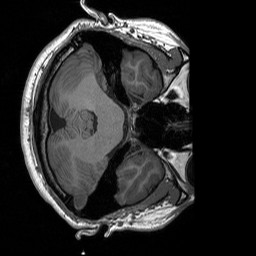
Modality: T1w
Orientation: axial
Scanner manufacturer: siemens
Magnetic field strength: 3 T
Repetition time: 1.76 s
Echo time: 0.0022 s